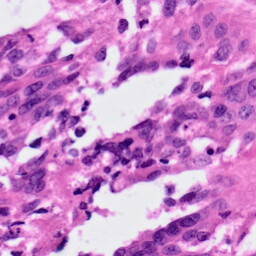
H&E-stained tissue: Ovarian